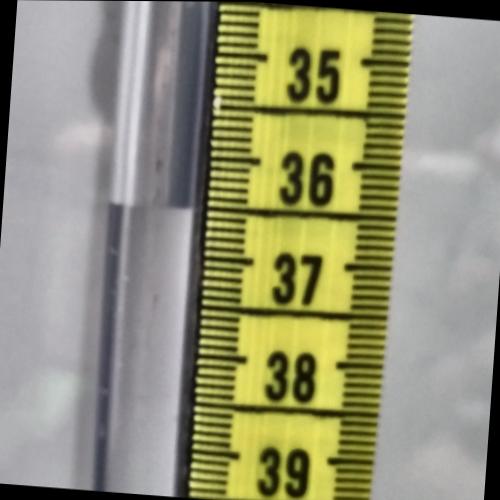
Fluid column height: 36.5 cm